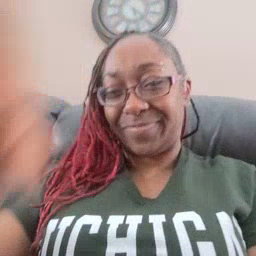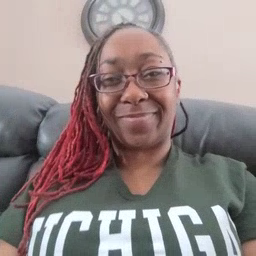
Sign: fireman